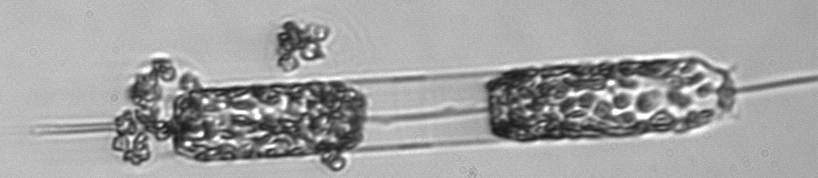
Label: Ditylum_brightwellii